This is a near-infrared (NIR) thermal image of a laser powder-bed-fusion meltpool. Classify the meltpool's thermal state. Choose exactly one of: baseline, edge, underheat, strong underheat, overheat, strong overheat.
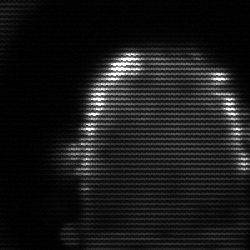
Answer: baseline